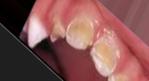
Condition: Caries